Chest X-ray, PA view. Patient: 62 years old, sex M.
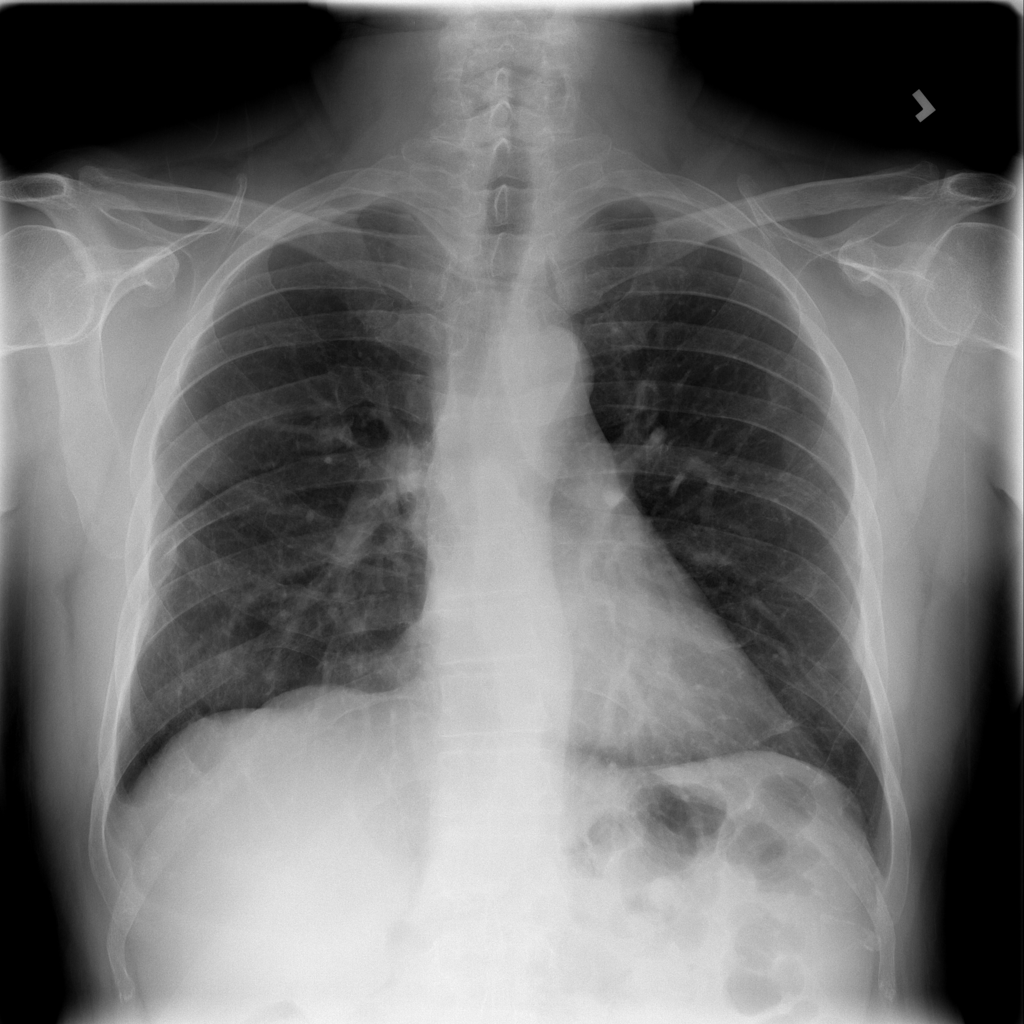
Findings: Nodule, Pleural_Thickening